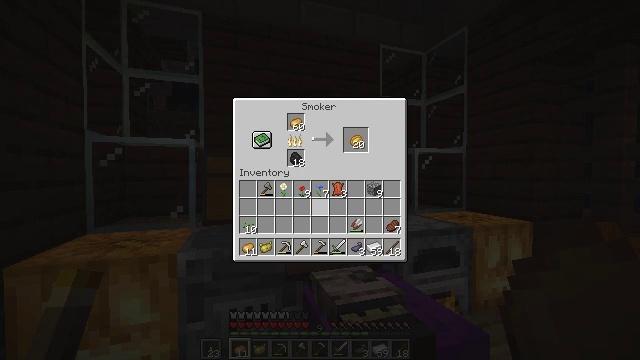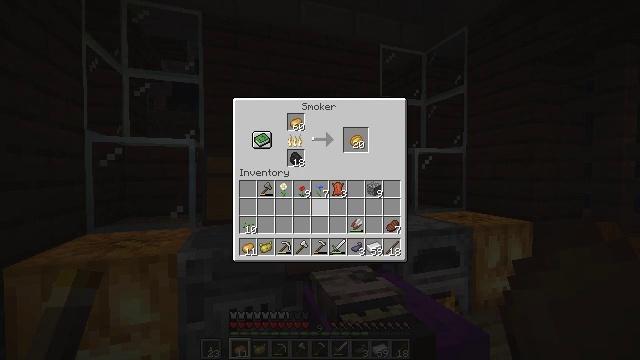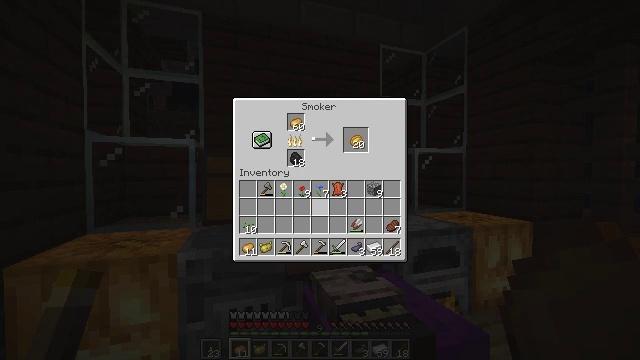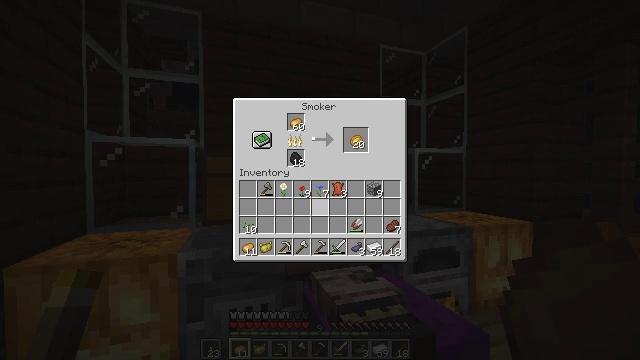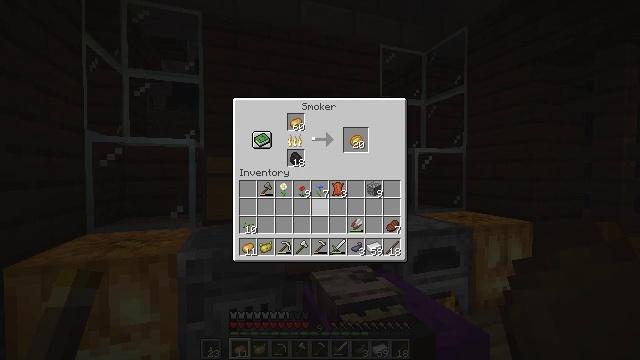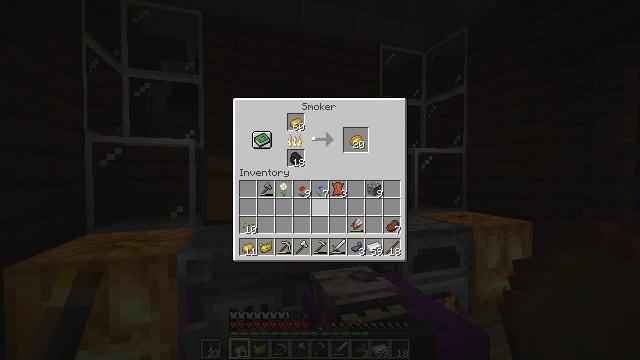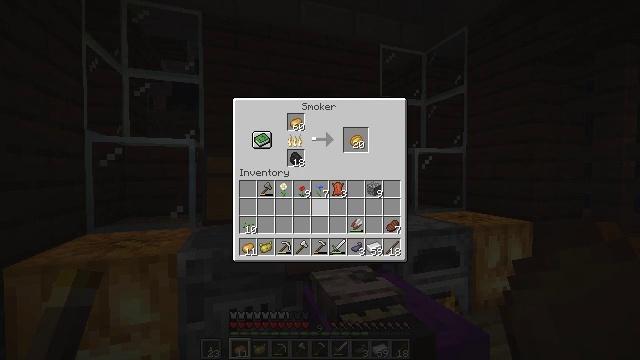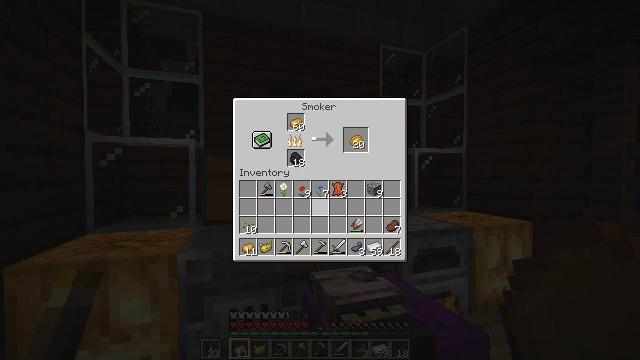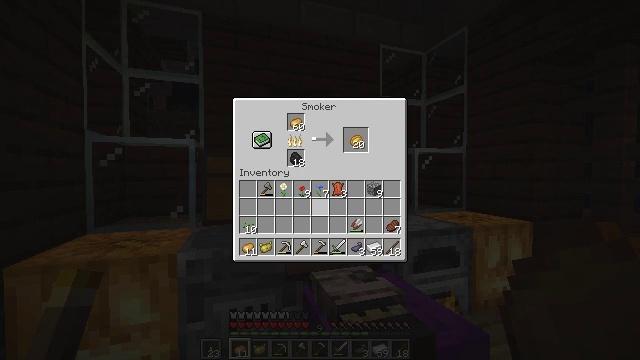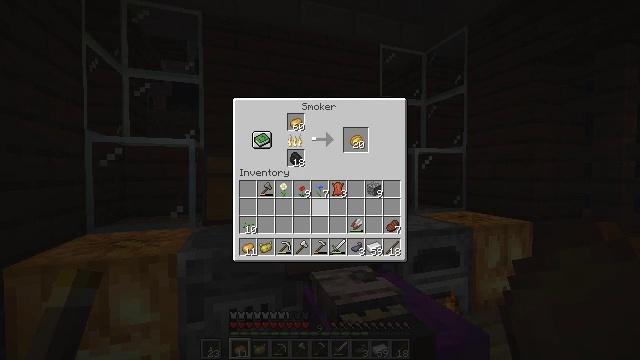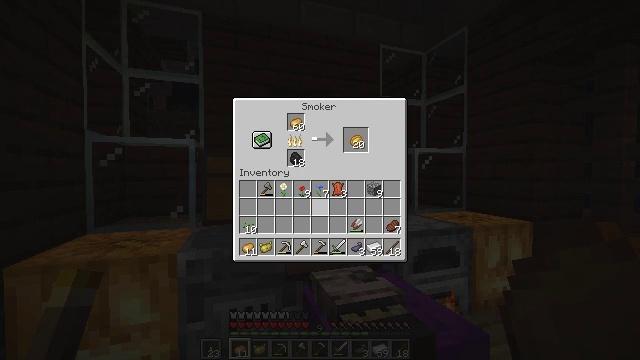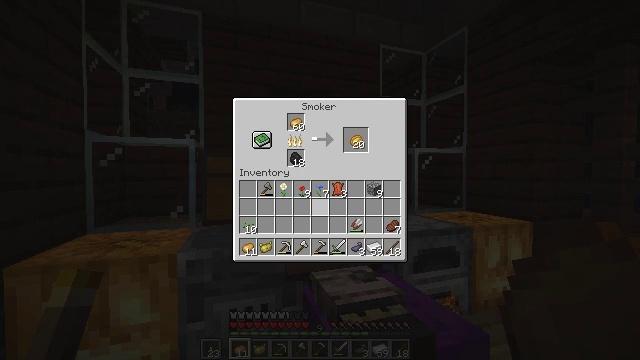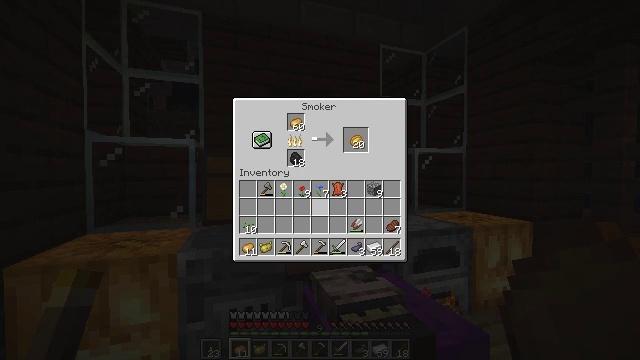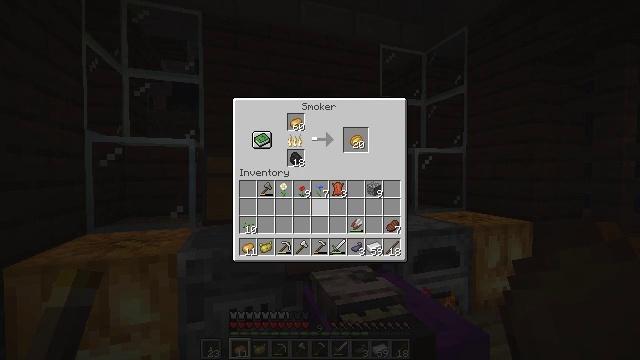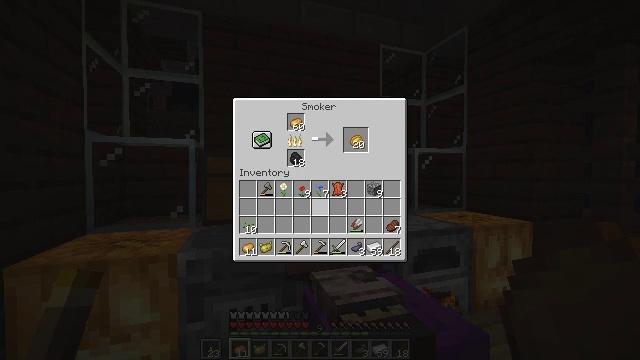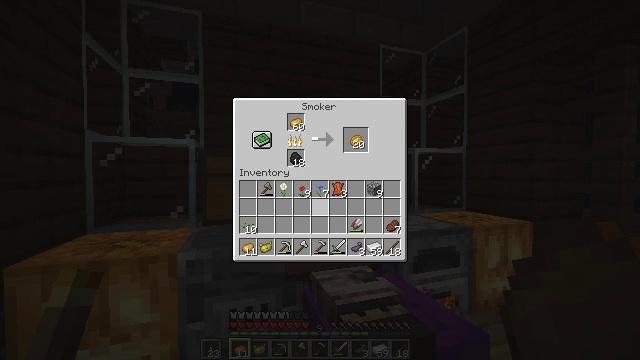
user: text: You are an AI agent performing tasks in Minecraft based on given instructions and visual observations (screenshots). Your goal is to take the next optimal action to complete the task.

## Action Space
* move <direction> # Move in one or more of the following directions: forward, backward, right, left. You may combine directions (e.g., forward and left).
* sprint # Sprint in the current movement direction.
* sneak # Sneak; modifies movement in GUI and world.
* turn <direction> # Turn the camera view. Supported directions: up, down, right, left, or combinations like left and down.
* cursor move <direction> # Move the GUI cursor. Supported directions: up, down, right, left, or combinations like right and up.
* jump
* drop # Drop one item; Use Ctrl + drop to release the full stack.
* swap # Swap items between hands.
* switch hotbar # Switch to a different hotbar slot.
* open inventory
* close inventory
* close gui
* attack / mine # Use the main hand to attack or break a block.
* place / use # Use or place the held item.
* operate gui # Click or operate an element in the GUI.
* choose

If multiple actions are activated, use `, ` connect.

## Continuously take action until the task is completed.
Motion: motion action
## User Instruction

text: Craft a baked potato using a furnace.
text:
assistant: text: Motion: no_op
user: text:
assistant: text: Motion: no_op
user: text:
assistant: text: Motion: no_op
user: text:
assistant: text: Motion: no_op
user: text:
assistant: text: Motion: no_op
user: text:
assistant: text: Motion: no_op
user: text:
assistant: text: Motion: no_op
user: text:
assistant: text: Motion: no_op
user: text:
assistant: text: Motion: no_op
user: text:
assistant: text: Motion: no_op
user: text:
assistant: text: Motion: no_op
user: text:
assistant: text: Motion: no_op
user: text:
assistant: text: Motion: no_op
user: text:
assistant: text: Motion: no_op
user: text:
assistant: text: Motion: no_op
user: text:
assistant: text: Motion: no_op
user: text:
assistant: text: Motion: no_op
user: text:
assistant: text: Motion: no_op
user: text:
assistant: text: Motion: no_op
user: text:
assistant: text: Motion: no_op
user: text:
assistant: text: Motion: no_op
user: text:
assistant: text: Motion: no_op
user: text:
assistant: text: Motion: no_op
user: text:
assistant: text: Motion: no_op
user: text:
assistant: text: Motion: no_op
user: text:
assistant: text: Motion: no_op
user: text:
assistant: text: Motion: no_op
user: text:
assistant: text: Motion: no_op
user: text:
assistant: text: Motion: no_op
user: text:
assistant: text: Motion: no_op